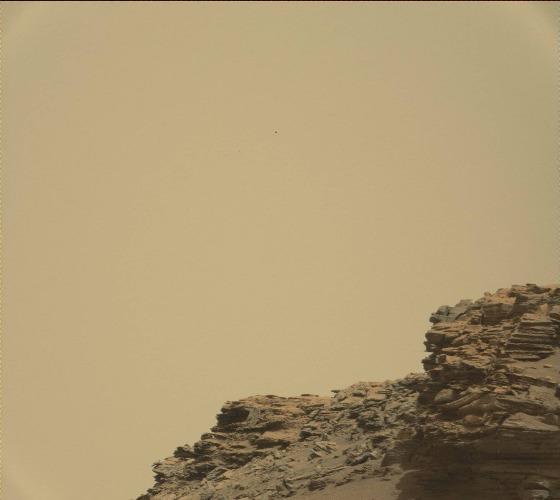
Terrain classes present: Bedrock, Gravel / Sand / Soil, Shadow, Sky / Distant Mountains